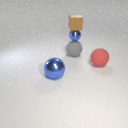
large blue metal sphere in front of large red rubber sphere